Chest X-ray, AP view. Patient: 50 years old, sex F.
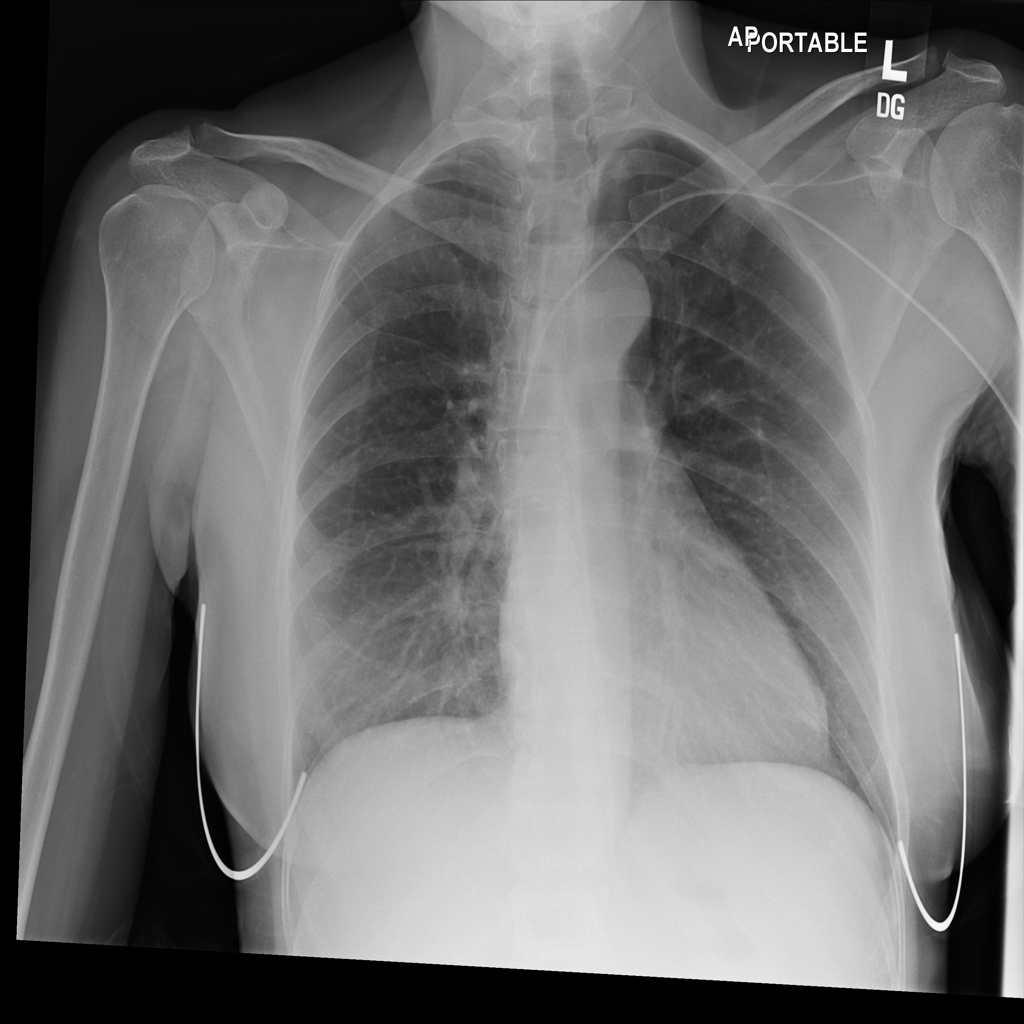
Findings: No Finding